Interaction volume radius: 10 \u00c5
Interaction volume height: 10 \u00c5
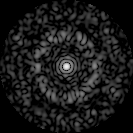
Disorder parameter: 0.8371